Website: macys
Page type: delivery-shipping
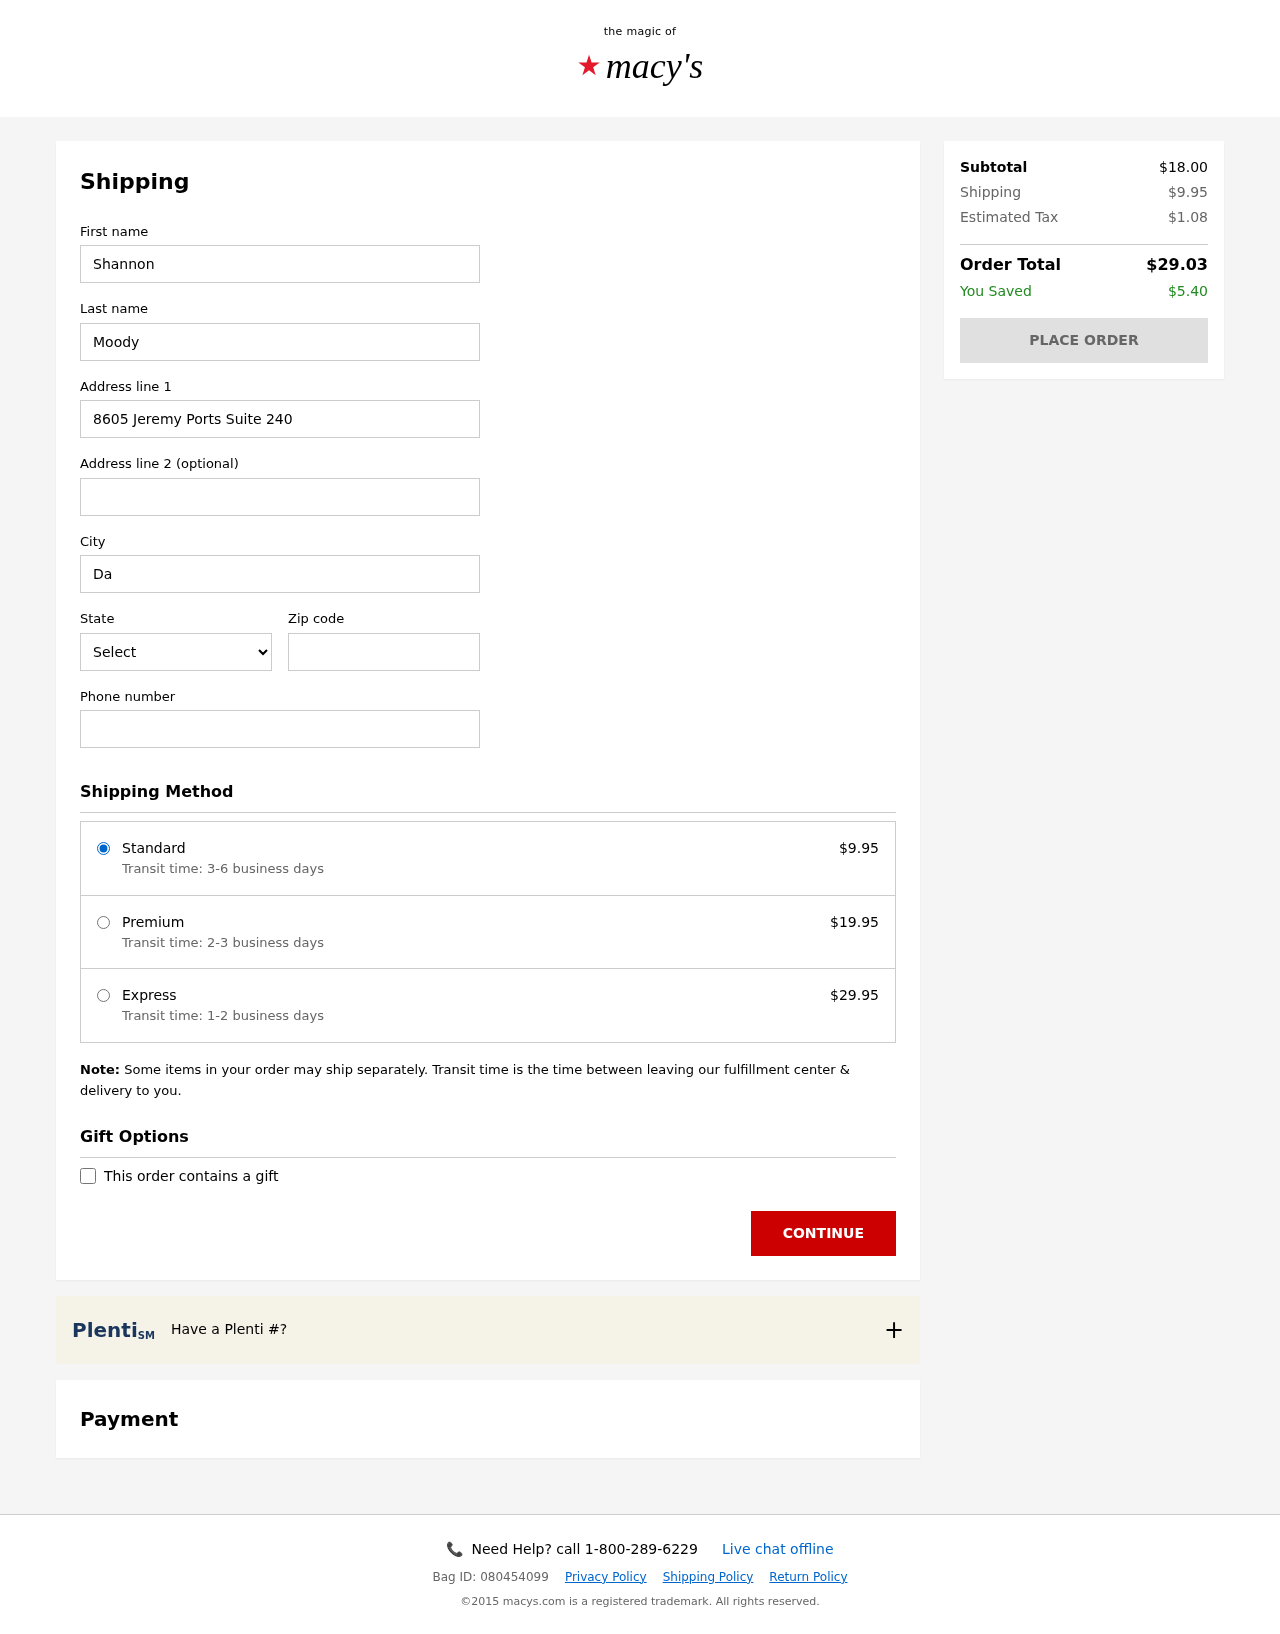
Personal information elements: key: PII_CITY
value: Davisbury
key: PII_FIRSTNAME
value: Shannon
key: PII_LASTNAME
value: Moody
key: PII_PHONE
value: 3984526946
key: PII_POSTCODE
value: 27371
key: PII_STATE_ABBR
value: SC
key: PII_STREET
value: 8605 Jeremy Ports Suite 240
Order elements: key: ORDER_SHIPPING_COST
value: $9.95
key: ORDER_SHIPPING_PREMIUM
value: $19.95
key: ORDER_SHIPPING_EXPRESS
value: $29.95
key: ORDER_SUBTOTAL
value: $18.00
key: ORDER_TAX
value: $1.08
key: ORDER_TOTAL
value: $29.03
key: ORDER_SAVINGS
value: $5.40